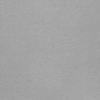
Atmospheric dust classification: dusty